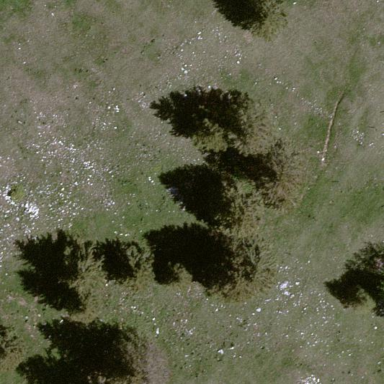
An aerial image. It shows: Forest area.